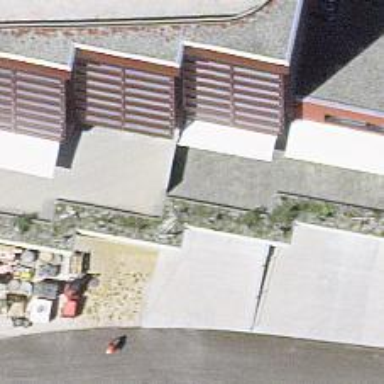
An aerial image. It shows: Bicycle parking area.